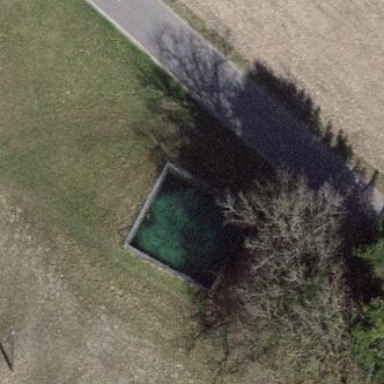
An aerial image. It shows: Reservoir with emergency fire water pond. It is natural water feature.